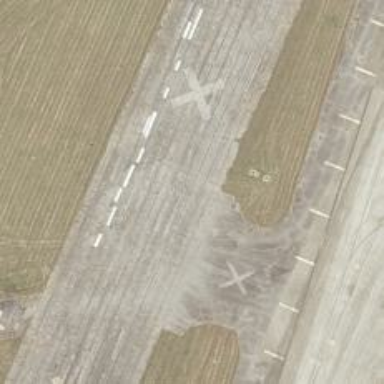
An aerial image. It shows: Image of taxiway at airport.